Question: Originally, I thought this was an issue of the code I was writing, but I've just downloaded four or five WatchKit projects even one from Apple. All of them, fail to load.
I've uninstalled Xcode, reinstalled it and still nothing. Any one else experiencing the same issue? Workarounds? Solutions?

You can see in the screenshot above what the loading screen looks like.
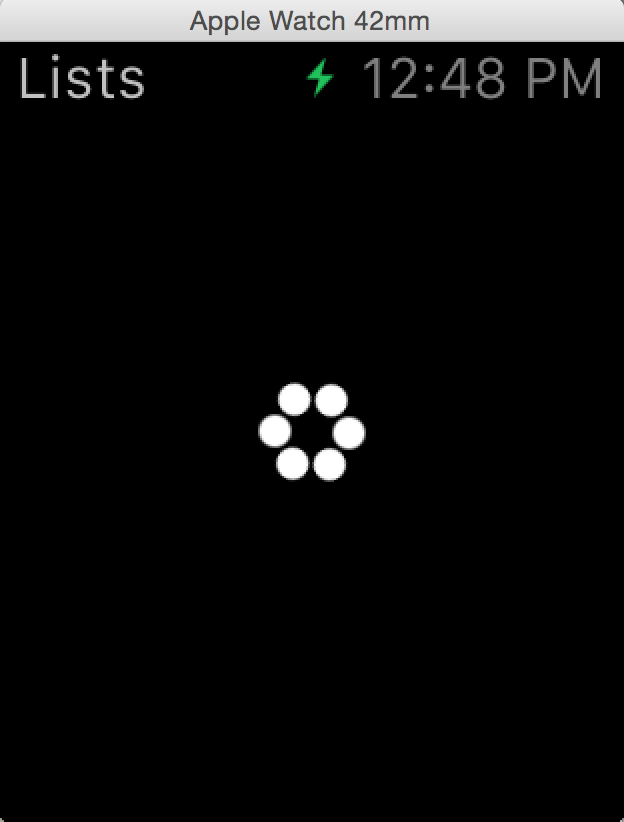
Answer: I am already bloody sick of official Xcode 6.2 & WatchKit Simulator. It is so super flaky. Here's another fun fact, if there is some constraint in your storyboard that the watchKit doesn't like then it will also keep looping in an infinite loop without letting anyone know why its doing that. What you need to do is
- - - - -
I had to spend hours debugging this crap.
If the above steps don't work for you then try this
- - - - - - - - -